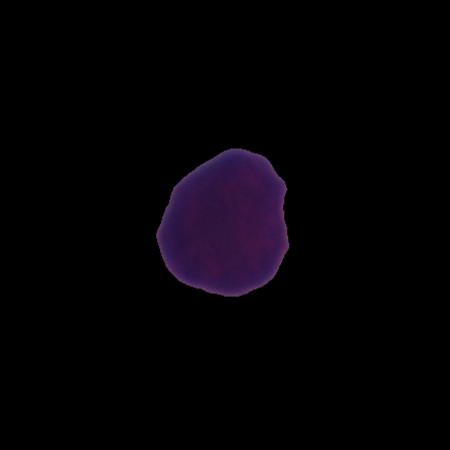
Label: healthy